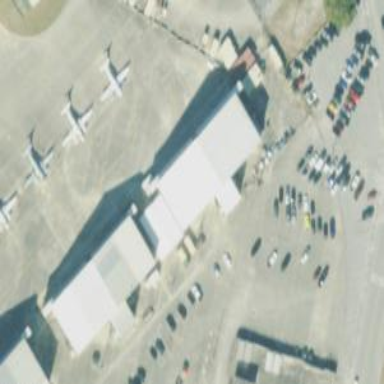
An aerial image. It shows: Hangar building at the airport.